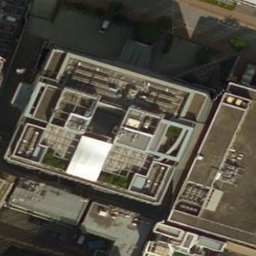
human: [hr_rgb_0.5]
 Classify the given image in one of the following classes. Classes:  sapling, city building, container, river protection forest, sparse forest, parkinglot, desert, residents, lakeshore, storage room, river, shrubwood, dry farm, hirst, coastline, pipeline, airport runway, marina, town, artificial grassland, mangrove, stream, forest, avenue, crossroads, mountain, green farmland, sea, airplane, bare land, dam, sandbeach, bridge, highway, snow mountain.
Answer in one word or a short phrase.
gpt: city building